RGB frame:
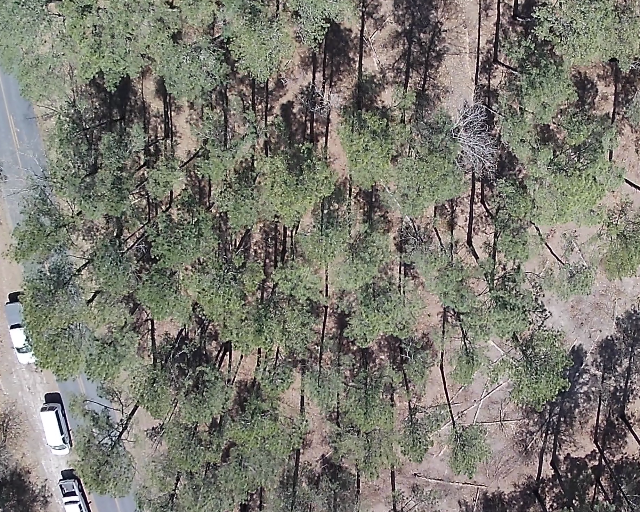
Thermal frame:
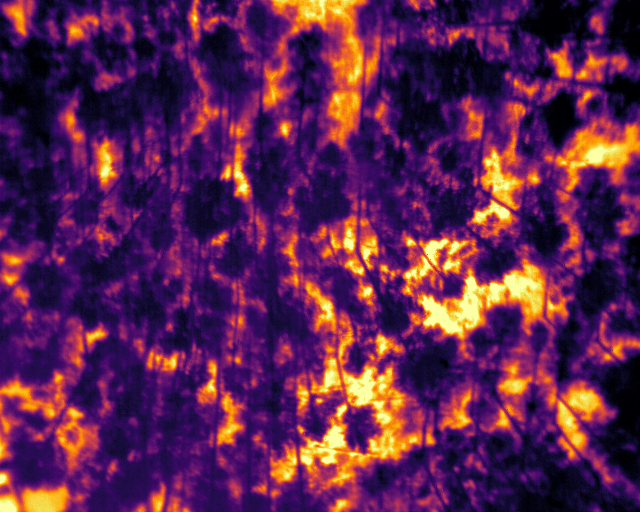
Captured: 2026-02-27 02:36:49
Pixels at or above 80 °C: 0 (fraction of frame: 0)